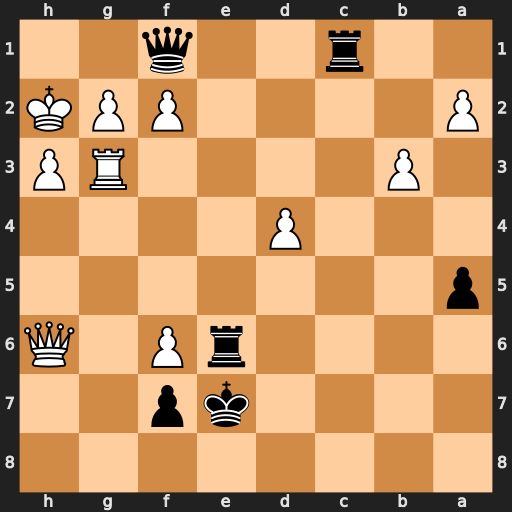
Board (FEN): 8/4kp2/4rP1Q/p7/3P4/1P4RP/P4PPK/2r2q2
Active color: b
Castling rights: -
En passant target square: -
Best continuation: Kd7 Rg7 Qg1+ Kg3 Rc3+